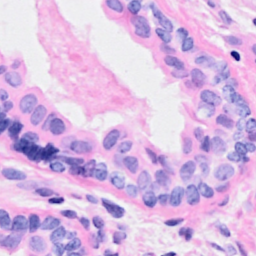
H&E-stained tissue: Breast